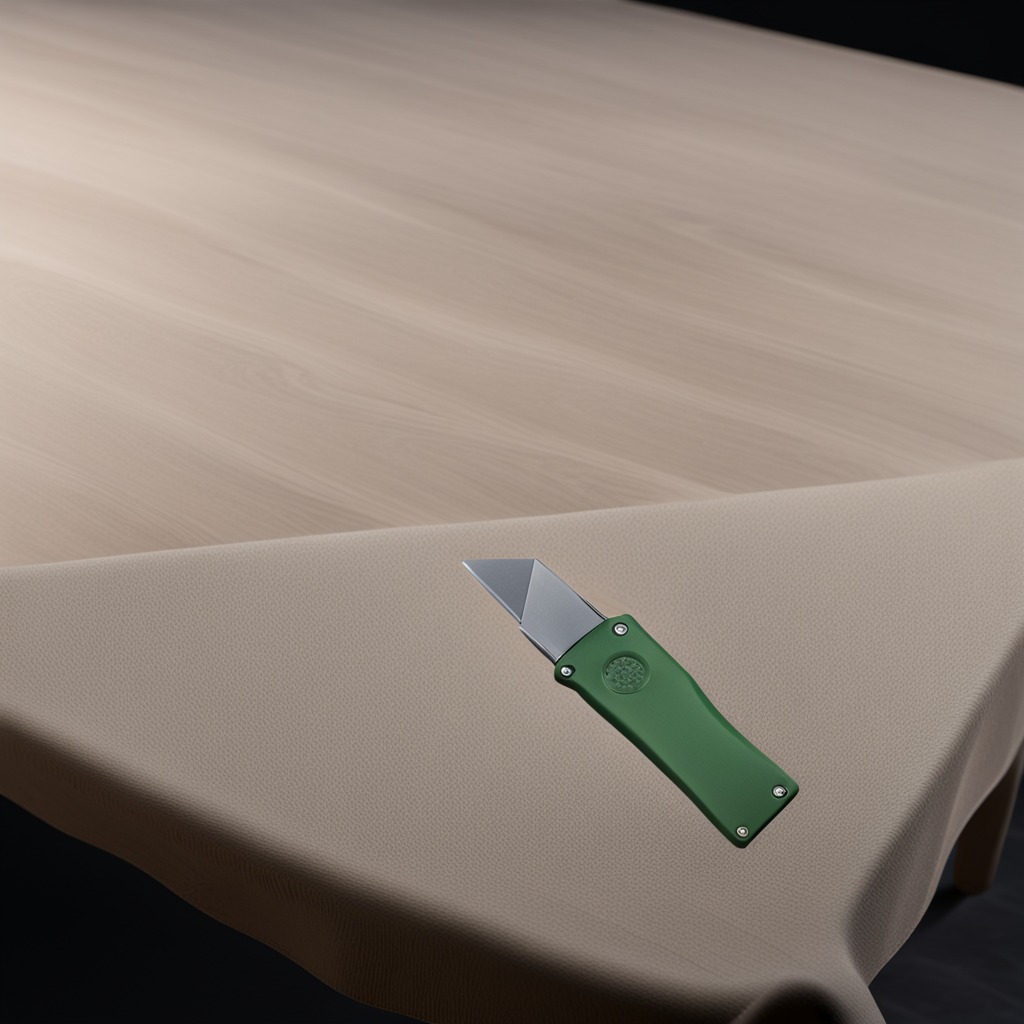
A utility knife lies on the wooden table.